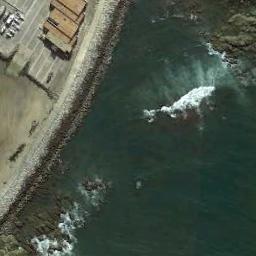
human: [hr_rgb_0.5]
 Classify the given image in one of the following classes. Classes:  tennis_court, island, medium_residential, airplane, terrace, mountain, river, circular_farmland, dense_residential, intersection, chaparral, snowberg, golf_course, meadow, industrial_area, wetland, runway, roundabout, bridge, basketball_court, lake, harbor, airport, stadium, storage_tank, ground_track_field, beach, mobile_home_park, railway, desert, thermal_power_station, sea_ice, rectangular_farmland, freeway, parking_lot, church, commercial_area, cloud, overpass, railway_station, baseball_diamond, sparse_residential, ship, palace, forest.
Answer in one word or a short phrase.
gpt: beach